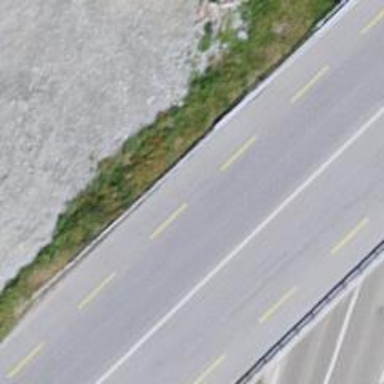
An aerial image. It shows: Primary highway bridge with asphalt surface and designated cycle lane.